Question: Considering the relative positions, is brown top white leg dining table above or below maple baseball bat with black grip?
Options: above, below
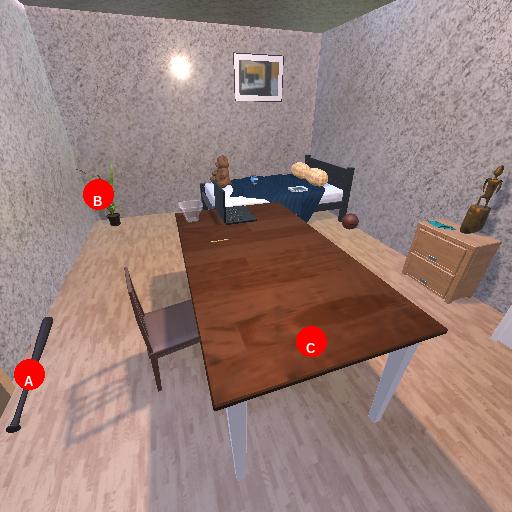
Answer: above